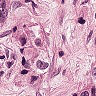
Metastatic tissue present: yes